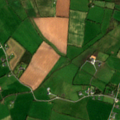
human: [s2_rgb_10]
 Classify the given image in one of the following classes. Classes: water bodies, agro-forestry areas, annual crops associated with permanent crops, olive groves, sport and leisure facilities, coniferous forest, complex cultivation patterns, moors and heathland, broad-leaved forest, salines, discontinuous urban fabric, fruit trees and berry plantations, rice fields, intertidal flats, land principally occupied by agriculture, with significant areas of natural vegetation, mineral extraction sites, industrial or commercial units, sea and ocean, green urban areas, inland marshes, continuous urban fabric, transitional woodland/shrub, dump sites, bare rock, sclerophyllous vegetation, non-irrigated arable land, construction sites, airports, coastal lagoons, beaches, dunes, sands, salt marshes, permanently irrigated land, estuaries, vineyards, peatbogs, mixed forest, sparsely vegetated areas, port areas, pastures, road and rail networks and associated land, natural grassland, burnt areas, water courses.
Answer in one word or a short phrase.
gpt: non-irrigated arable land, pastures